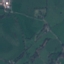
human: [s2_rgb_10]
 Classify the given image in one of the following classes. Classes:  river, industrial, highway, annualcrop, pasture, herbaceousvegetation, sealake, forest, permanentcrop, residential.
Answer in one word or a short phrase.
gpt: Pasture